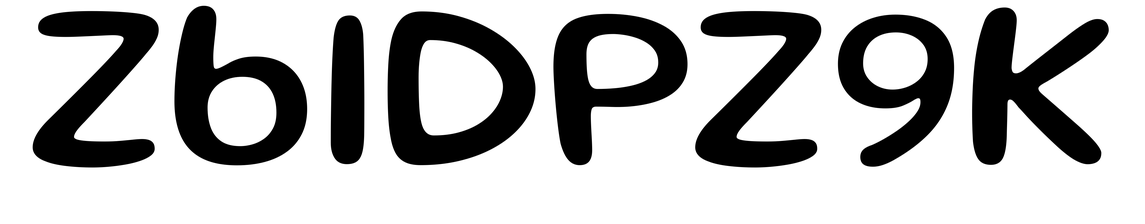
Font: Gluten_Regular